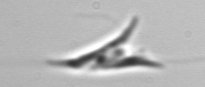
Label: Chrysochromulina_lanceolata